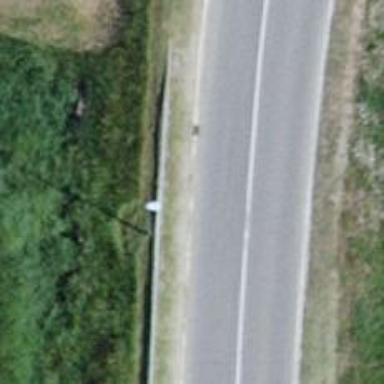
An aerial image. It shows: Unclassified road with embankment.